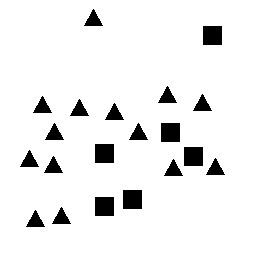
Squares: 6
Triangles: 14
Stars: 0
Total shapes: 20